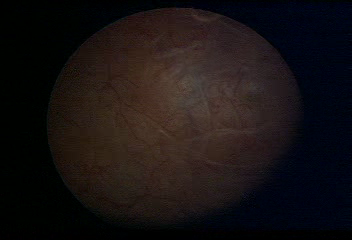
Modality: WLC
Class: Normal mucosa
Bladder cancer association: No